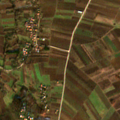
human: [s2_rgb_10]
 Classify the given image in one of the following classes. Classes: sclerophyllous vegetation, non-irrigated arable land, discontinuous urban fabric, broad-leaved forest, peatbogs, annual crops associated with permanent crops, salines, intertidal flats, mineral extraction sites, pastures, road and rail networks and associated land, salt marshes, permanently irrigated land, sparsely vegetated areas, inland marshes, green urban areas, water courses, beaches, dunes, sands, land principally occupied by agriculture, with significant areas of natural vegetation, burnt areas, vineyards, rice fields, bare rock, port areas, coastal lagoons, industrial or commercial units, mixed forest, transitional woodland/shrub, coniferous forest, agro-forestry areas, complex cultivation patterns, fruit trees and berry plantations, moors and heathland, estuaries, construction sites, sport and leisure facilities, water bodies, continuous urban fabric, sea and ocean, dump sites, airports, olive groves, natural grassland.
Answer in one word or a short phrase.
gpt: complex cultivation patterns, land principally occupied by agriculture, with significant areas of natural vegetation